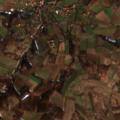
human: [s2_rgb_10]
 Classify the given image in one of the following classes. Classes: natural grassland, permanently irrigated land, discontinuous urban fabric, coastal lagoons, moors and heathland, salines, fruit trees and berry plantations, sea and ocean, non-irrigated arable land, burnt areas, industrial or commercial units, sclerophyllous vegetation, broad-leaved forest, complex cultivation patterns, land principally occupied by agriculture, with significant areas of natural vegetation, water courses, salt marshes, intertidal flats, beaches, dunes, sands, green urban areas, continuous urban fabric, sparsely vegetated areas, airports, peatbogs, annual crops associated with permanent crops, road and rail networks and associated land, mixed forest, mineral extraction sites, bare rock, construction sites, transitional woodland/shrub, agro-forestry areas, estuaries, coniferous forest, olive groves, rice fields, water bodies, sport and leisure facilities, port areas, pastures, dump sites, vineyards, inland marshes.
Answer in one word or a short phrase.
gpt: discontinuous urban fabric, complex cultivation patterns, land principally occupied by agriculture, with significant areas of natural vegetation, broad-leaved forest